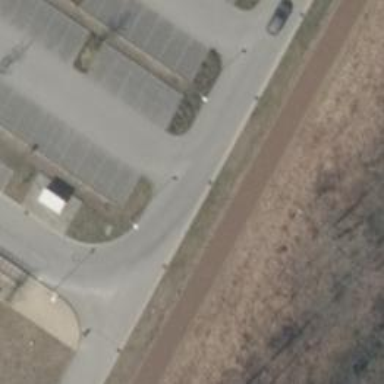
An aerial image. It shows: Alleyway designated as service road.